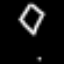
Label: diamond